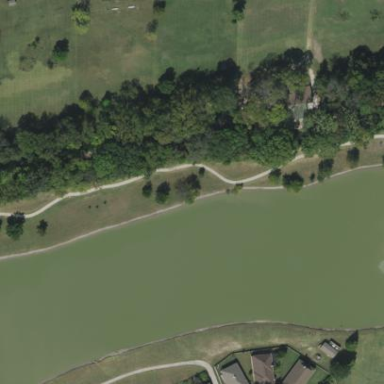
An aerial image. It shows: Picturesque scene of golf course with lateral water hazard.